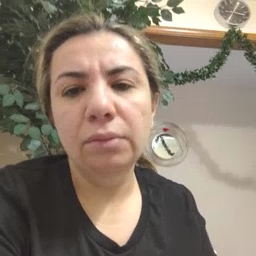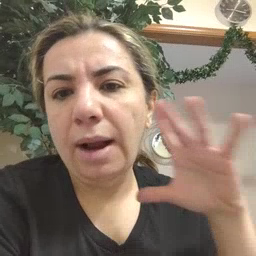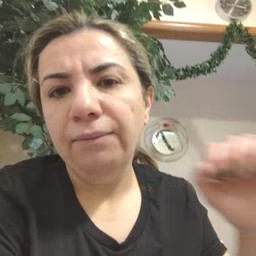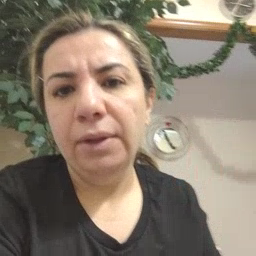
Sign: loud